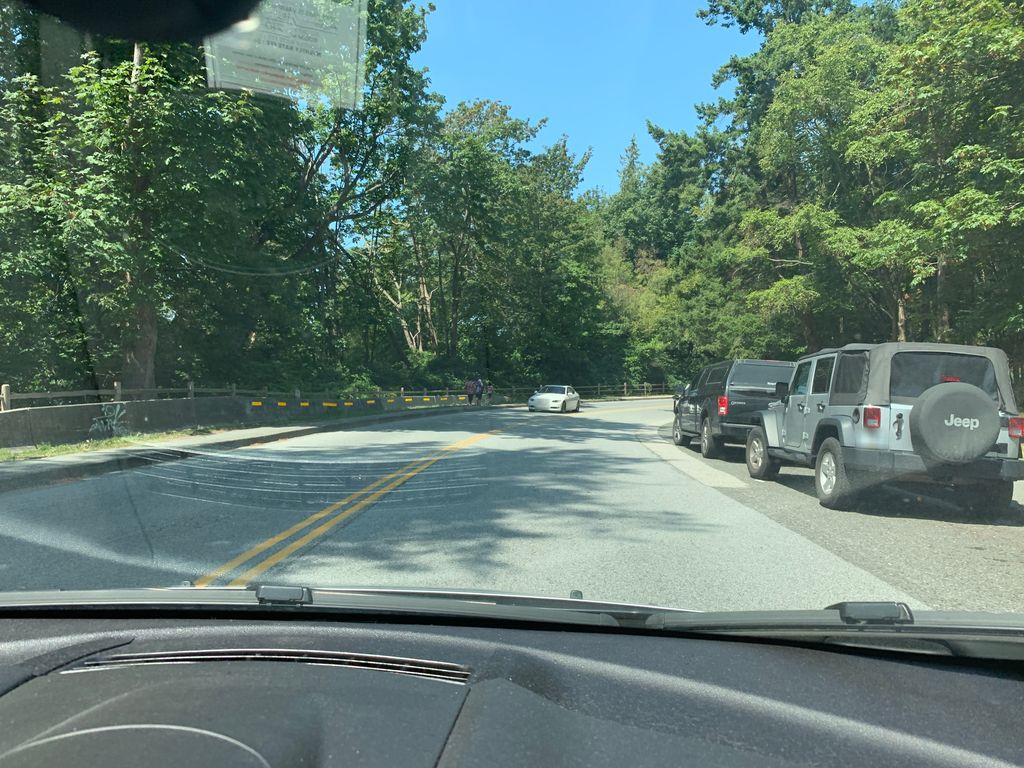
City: vancouver